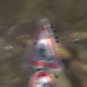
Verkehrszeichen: Bahnuebergang
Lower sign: Geschwindigkeit30
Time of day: MorningAfternoon
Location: Outdoor (RoadRail)
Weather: PartlyCloudy
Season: NotSpecified
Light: Natural